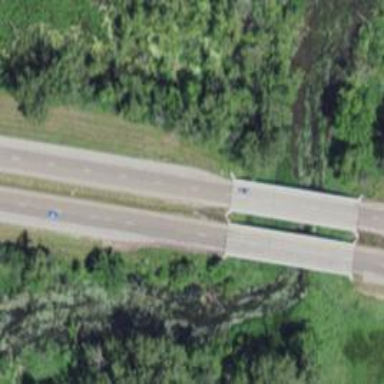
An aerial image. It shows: Trunk highway with bridge.